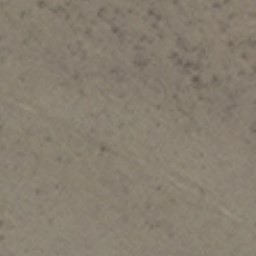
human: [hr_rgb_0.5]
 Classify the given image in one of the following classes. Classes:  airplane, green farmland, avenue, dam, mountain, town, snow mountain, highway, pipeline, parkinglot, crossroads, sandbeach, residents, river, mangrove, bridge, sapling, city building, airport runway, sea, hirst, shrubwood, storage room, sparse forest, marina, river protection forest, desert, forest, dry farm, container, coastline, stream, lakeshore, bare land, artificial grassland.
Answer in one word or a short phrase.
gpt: bare land